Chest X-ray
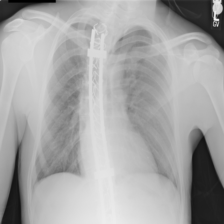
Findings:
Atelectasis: negative
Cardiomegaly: negative
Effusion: negative
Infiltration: negative
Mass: negative
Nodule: negative
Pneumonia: negative
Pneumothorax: negative
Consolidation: negative
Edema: negative
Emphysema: negative
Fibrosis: negative
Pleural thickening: negative
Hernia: negative